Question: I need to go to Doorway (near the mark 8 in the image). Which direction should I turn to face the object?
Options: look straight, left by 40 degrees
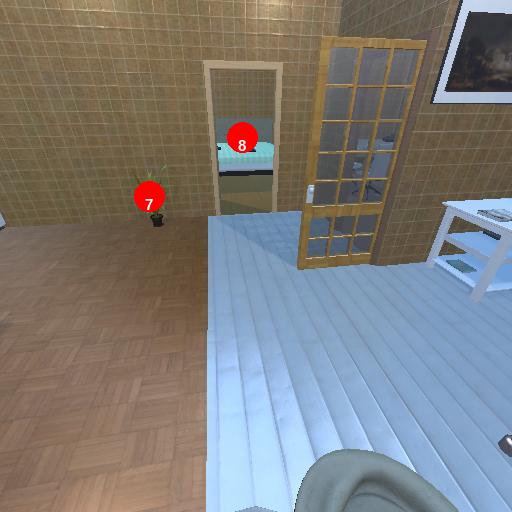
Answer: look straight